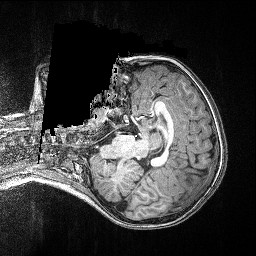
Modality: T1w
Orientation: axial